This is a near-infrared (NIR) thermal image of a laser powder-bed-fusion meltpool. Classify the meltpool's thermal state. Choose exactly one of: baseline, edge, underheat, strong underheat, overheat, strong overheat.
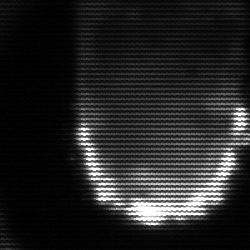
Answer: baseline